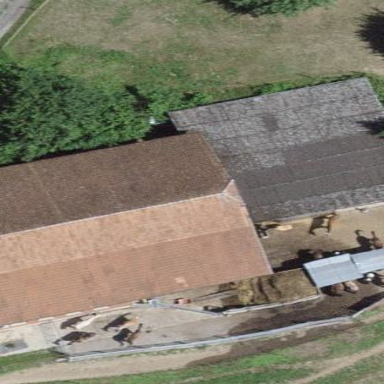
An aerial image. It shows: Farm building.